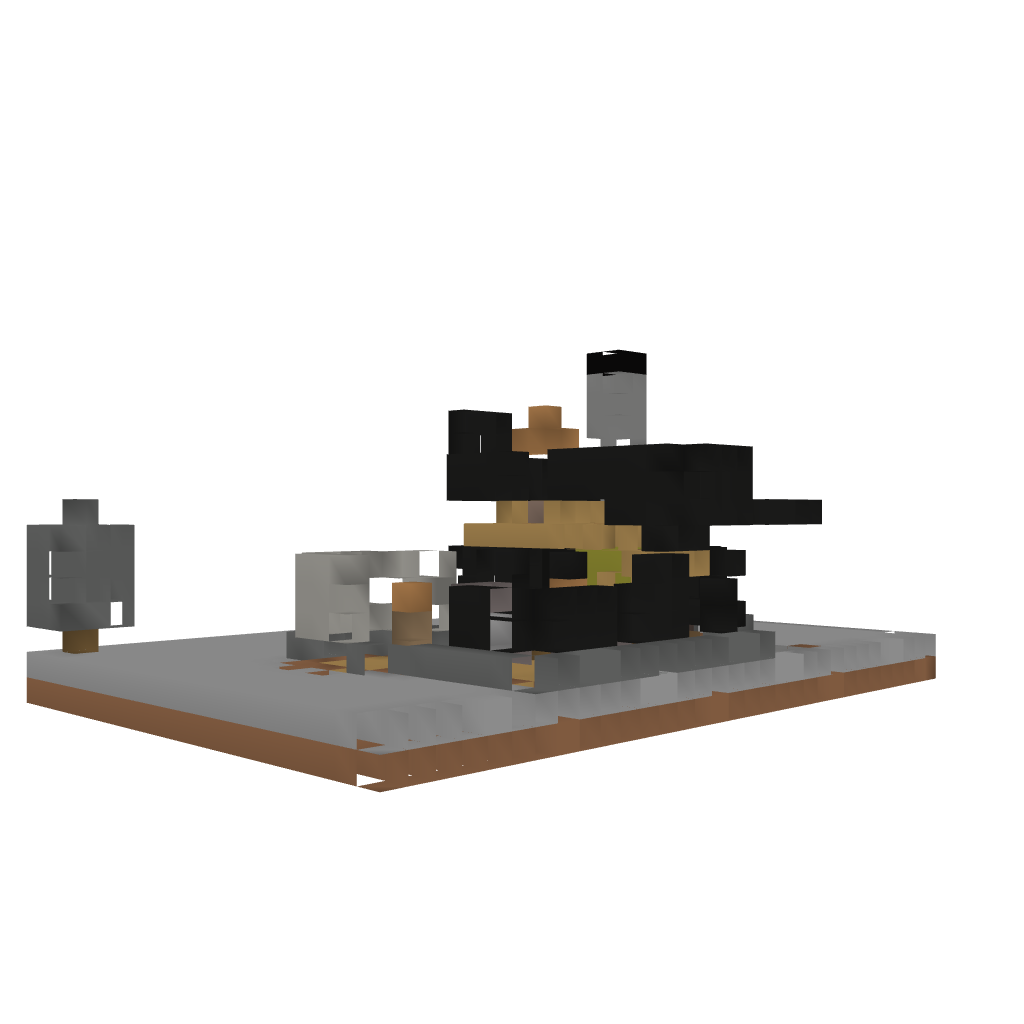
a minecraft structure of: Modern House 3